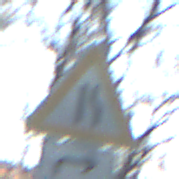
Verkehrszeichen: EinseitigVerengteFahrbahnRechts
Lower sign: RichtungsangabeDurchPfeile5
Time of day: SunriseSunset
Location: Outdoor (Nature)
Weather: Clear
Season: Winter
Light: Natural